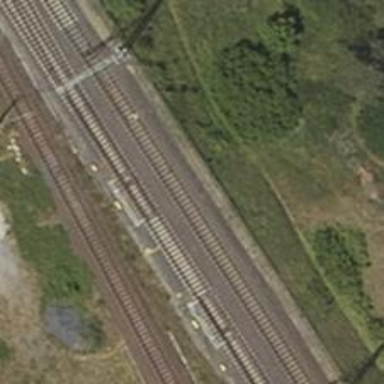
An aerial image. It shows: Railway switch with the turnout pointing to the right.